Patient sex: M
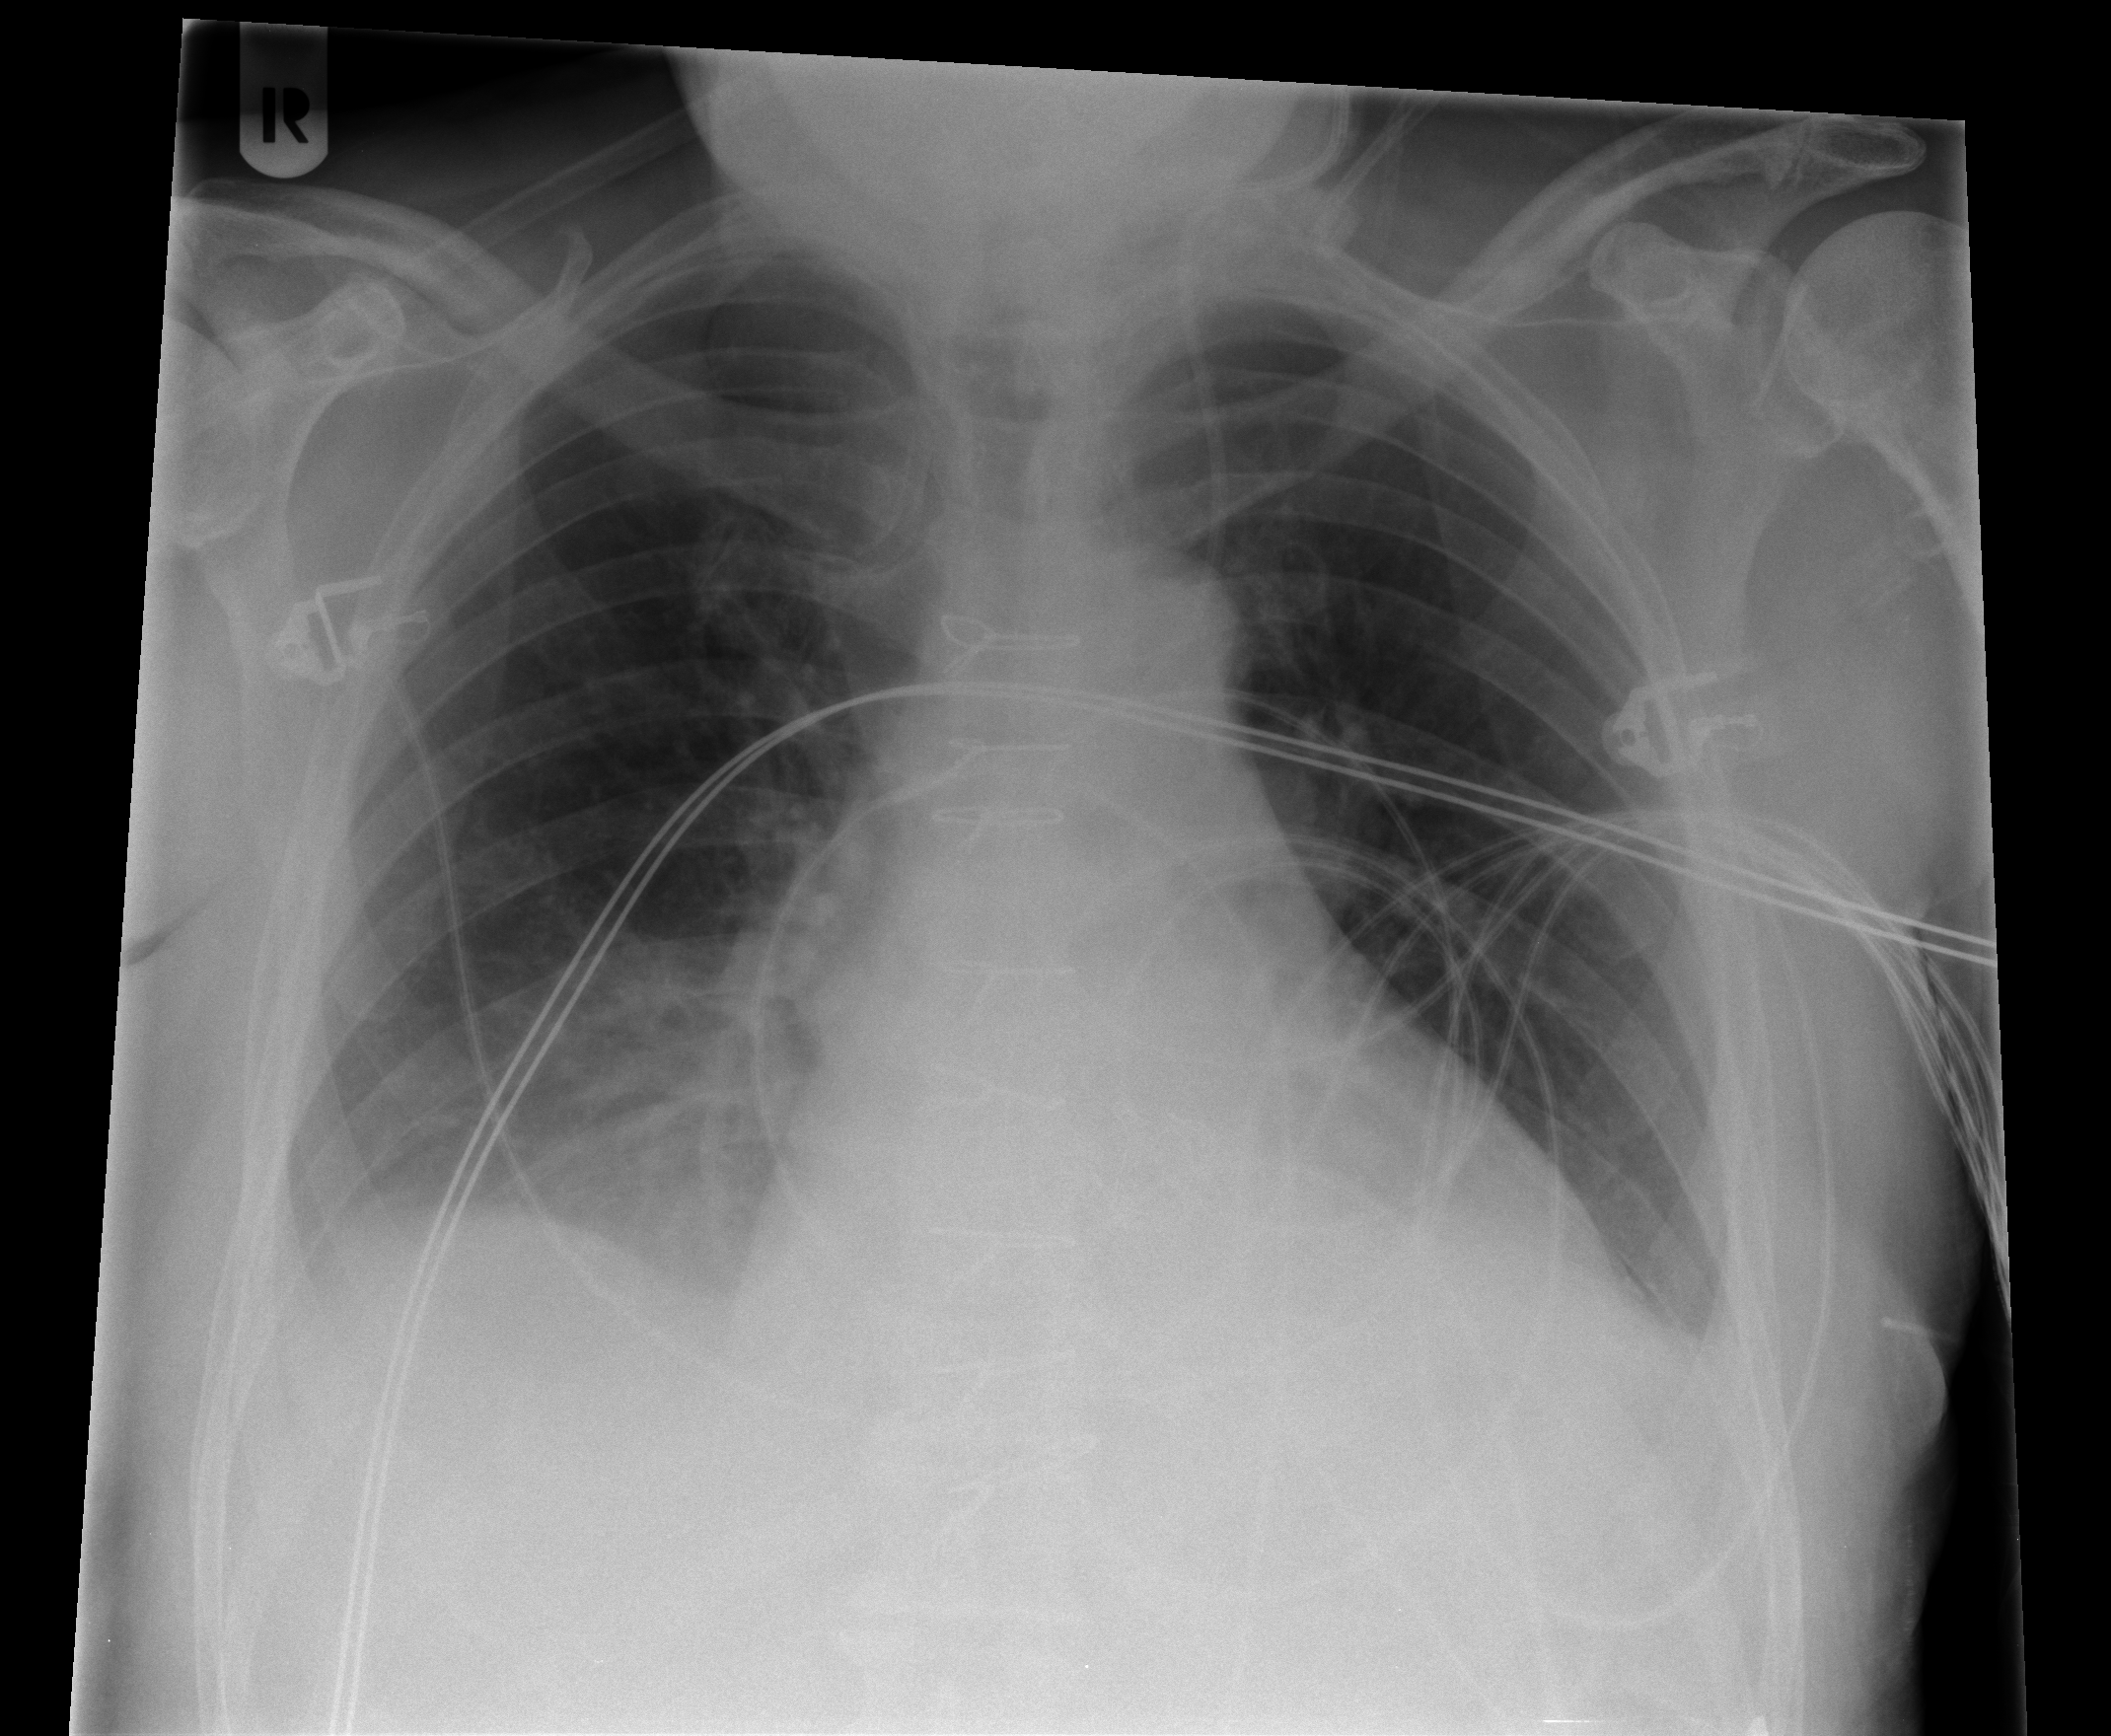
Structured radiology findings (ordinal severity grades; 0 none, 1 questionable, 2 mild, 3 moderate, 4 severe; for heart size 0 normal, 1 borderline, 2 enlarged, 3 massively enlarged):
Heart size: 2
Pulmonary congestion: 0
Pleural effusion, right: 2
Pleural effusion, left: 2
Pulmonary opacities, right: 0
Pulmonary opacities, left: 0
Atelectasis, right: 2
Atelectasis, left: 1